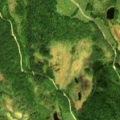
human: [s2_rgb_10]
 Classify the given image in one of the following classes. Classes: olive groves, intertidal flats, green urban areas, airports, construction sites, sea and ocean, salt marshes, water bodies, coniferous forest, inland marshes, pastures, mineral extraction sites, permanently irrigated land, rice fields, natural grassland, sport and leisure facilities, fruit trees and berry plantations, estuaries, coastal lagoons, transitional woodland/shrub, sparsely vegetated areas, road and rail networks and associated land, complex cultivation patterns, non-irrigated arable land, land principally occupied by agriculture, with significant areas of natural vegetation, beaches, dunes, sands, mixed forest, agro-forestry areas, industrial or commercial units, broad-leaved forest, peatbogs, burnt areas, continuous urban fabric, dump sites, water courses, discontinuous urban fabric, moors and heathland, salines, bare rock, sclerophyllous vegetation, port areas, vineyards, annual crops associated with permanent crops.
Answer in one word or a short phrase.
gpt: coniferous forest, mixed forest, transitional woodland/shrub